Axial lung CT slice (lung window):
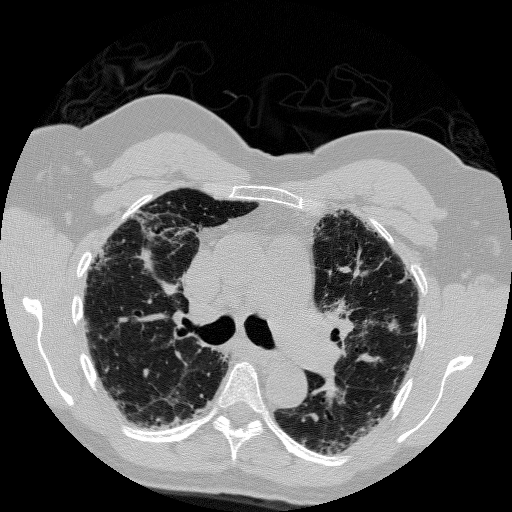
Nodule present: no